Field crop: maize
Growth stage: 2
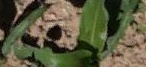
Species: maize